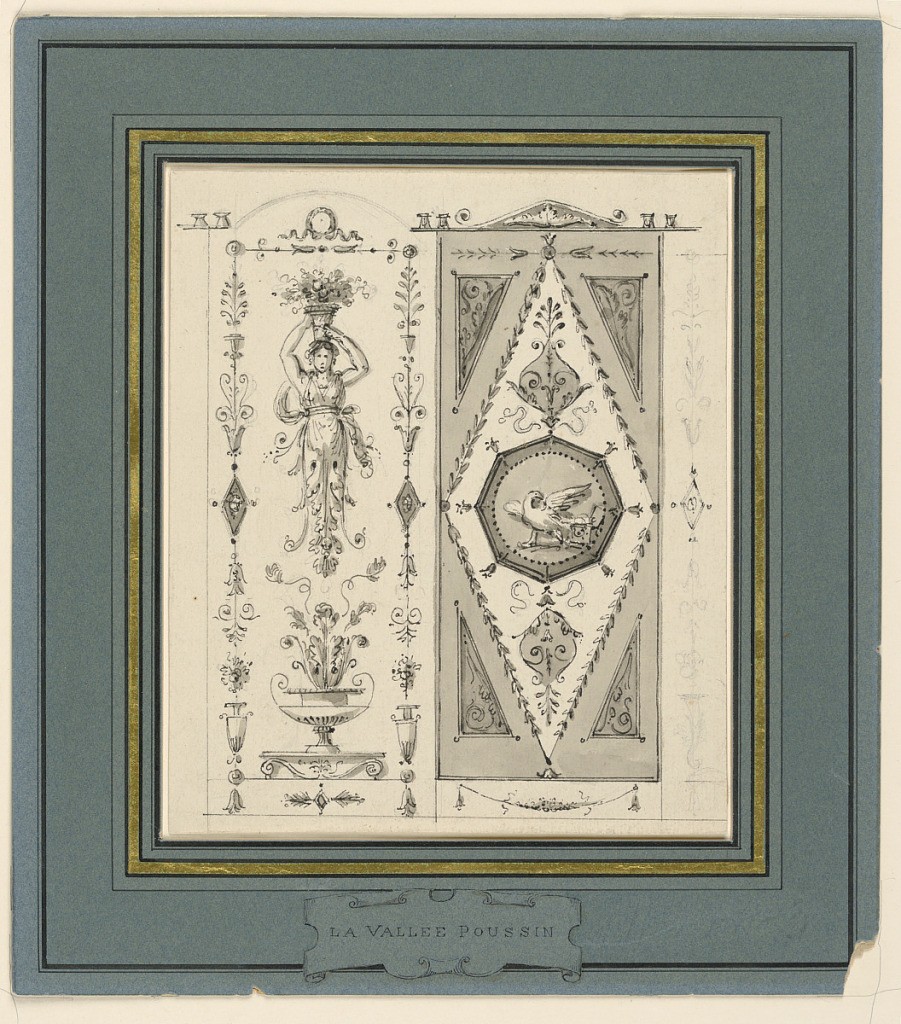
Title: Designs for Two Panels
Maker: Etienne de Lavallée-Poussin, French, 1735–1802
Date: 1770
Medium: Pen and ink, brush and watercolor, graphite on paper
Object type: Drawing
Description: At left, half figures holding a flower basket on her head, above an urn. Set within a frame composed of urns, lozenges and leaf motifs. Right, rectangular panel triangularly quartered with octagonal central panel in which is set an eagle.